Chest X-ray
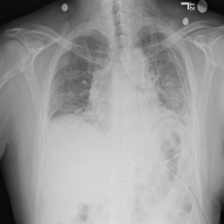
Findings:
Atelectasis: negative
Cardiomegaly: negative
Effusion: negative
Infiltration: negative
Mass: negative
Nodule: negative
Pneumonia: negative
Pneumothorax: negative
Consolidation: negative
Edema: negative
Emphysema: negative
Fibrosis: negative
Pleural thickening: negative
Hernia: negative